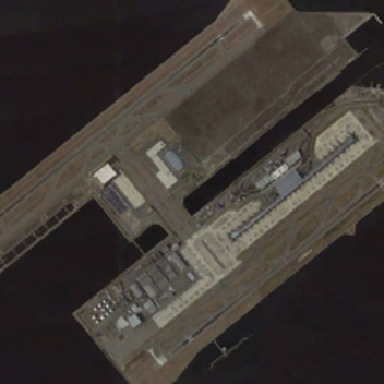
The airport is close to a large area of black water .